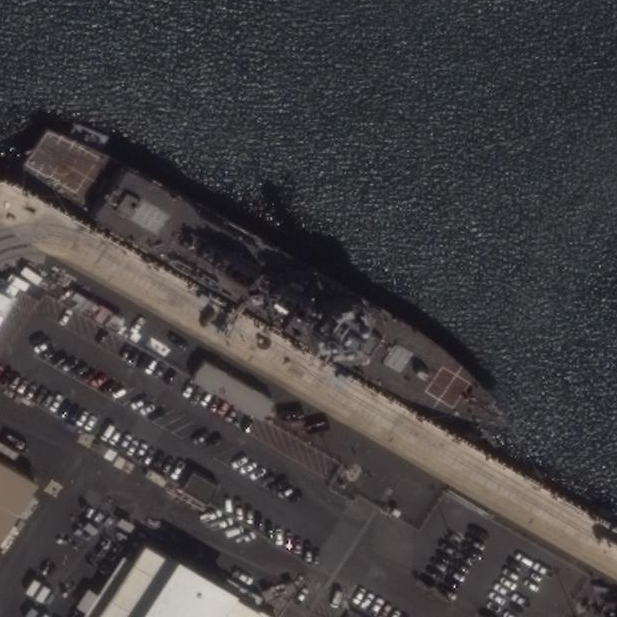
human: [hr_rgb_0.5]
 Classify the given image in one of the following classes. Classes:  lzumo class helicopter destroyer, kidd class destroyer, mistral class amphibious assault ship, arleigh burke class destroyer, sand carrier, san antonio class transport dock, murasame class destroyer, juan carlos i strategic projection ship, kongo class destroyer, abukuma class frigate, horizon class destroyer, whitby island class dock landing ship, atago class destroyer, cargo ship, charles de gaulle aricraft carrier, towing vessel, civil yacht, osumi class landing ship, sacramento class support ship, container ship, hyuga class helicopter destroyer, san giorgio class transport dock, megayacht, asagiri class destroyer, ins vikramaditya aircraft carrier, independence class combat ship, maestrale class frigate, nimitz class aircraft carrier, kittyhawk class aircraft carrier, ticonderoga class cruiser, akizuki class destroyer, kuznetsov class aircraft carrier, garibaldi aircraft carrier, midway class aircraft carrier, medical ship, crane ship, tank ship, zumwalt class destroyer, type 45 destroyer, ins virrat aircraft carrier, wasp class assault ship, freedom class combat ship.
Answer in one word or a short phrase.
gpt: Arleigh Burke class destroyer